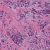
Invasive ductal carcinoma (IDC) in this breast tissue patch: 1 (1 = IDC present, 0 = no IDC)